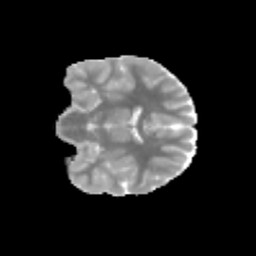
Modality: MD
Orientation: coronal
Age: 11
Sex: male
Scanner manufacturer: siemens
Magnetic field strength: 3 T
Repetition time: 3.8 s
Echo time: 0.07 s